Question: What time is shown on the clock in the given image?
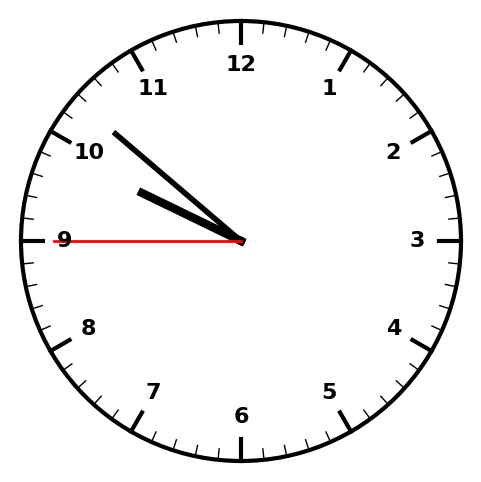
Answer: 09:51:45